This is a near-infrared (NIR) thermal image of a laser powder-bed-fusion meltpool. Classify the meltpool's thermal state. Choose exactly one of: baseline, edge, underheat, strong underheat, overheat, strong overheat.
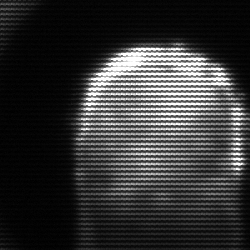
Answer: baseline